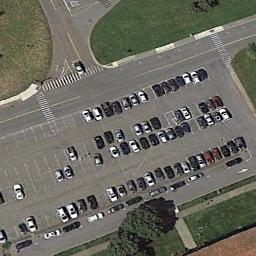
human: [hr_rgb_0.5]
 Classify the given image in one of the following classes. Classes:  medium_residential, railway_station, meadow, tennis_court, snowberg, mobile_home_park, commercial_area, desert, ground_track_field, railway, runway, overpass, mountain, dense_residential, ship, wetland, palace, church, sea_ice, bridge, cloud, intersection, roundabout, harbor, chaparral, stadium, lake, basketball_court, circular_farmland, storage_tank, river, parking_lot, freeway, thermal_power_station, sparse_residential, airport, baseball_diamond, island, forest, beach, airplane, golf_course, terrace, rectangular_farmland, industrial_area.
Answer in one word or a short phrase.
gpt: parking_lot